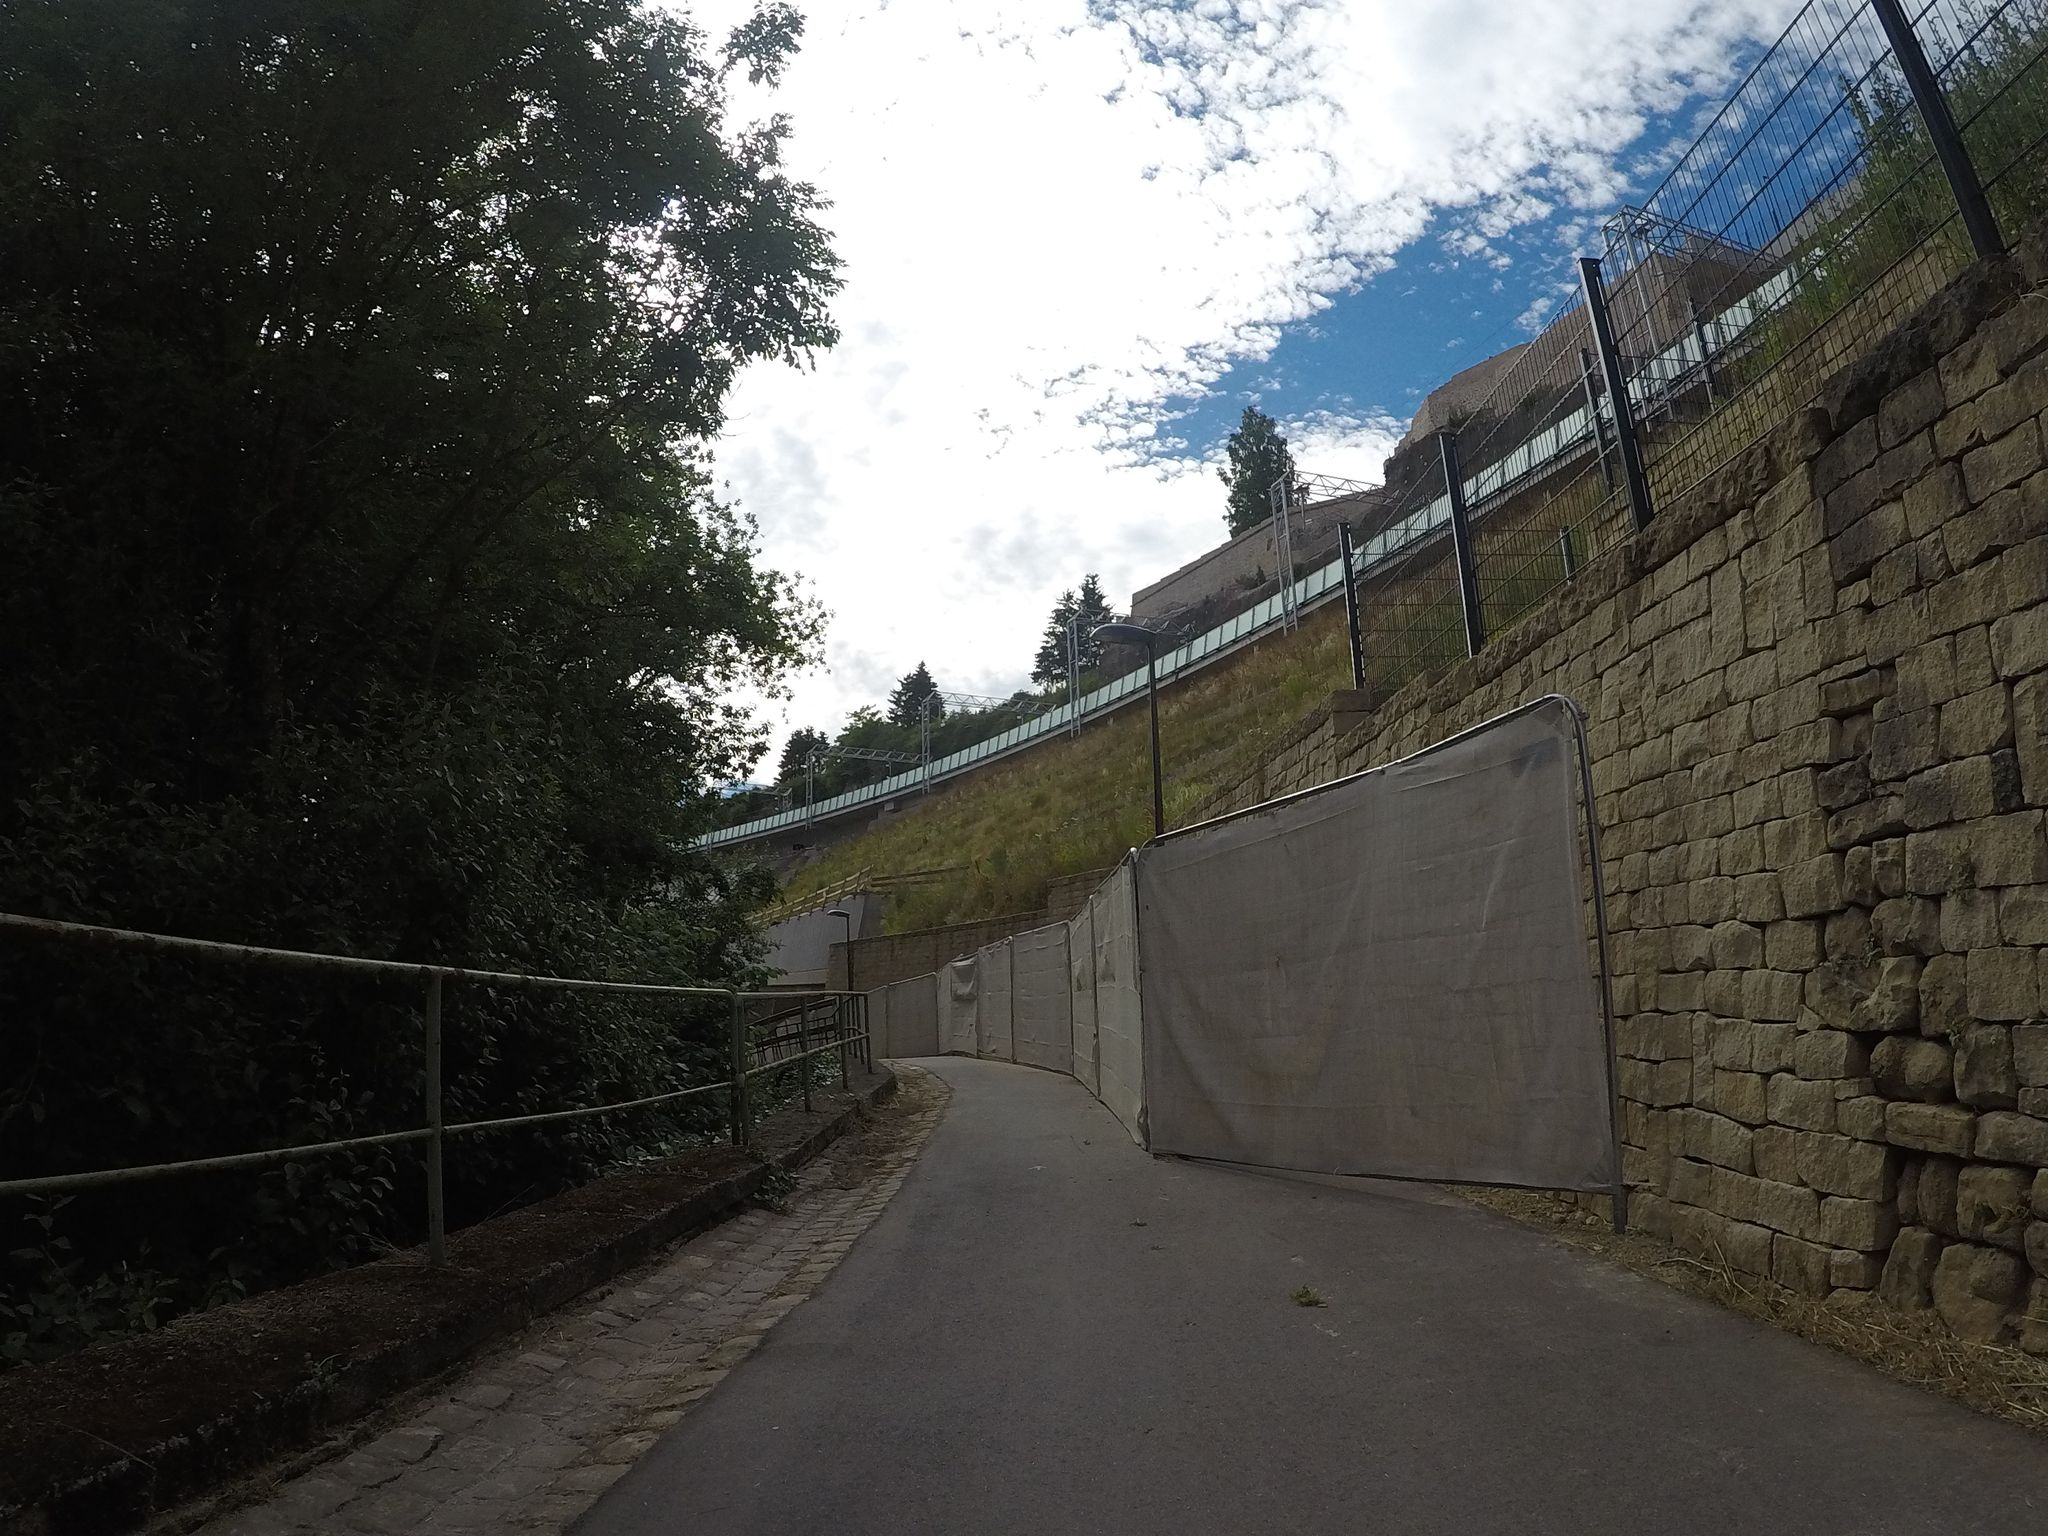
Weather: cloudy
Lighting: day
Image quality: good
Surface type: cycling surface
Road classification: cycleway, path
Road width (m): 2, 1
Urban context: urban centre
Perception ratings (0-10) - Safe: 1.91, Lively: 1.02, Beautiful: 8.51, Boring: 5.42, Depressing: 9.05, Wealthy: 2